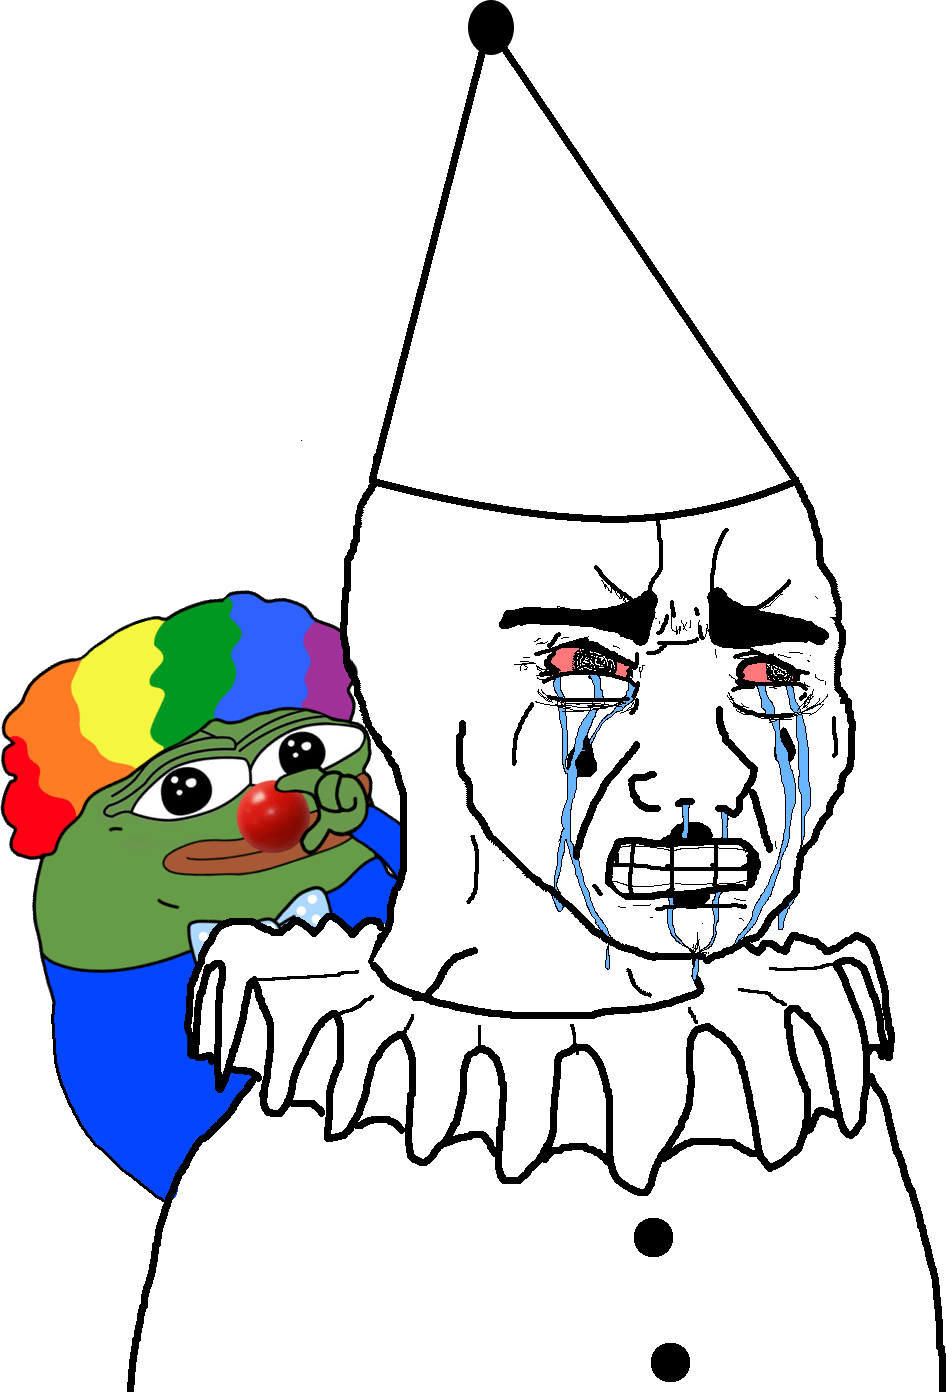
Label: 5_Crying_Wojak